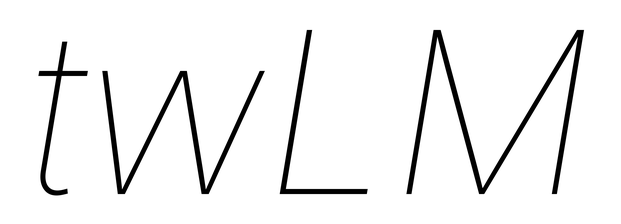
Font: Inter-Italic_Thin_Italic